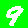
Digit: 9